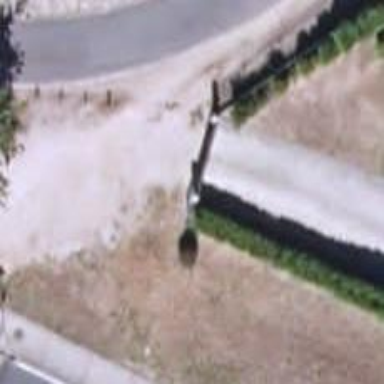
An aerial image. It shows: Gate.